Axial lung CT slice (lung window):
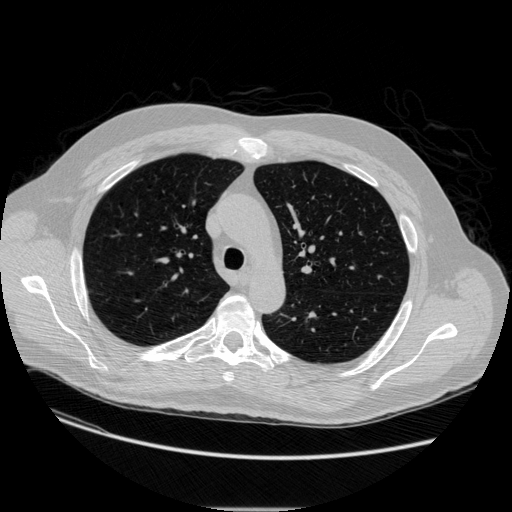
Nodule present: no